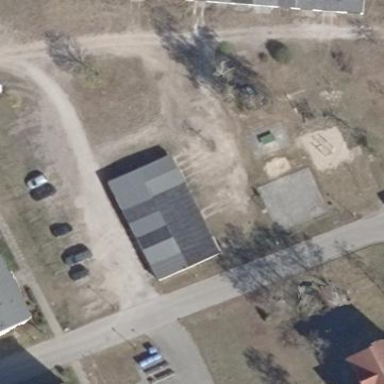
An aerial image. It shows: Group of garages.